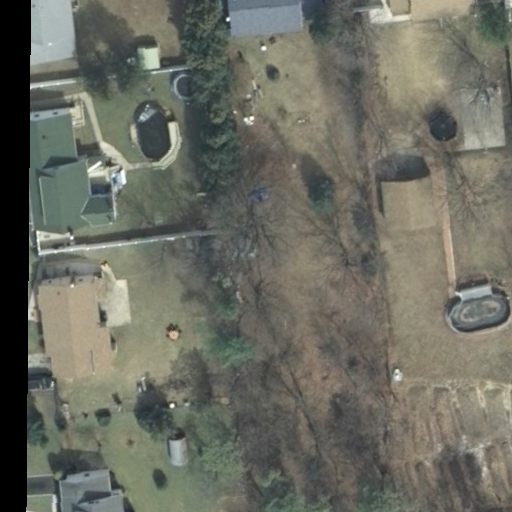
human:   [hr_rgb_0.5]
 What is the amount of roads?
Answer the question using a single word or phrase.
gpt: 0

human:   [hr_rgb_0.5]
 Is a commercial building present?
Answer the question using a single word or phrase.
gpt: no

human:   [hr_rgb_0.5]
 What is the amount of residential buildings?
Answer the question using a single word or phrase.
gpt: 7

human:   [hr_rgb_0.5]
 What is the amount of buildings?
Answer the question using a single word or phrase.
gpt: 8

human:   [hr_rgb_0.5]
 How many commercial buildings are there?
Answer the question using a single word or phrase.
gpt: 0

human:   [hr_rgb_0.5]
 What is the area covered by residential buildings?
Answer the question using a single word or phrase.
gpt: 1222m2

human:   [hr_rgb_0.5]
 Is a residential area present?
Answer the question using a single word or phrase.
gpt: yes

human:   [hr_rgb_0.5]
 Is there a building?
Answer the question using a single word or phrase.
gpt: yes

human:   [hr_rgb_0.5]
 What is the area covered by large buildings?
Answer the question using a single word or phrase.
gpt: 0m2

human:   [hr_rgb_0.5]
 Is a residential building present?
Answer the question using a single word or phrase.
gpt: yes

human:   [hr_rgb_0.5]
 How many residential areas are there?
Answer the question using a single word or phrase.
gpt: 1

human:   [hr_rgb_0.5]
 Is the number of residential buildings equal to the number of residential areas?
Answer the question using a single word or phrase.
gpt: no

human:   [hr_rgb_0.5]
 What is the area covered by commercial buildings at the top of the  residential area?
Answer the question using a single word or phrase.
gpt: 0m2

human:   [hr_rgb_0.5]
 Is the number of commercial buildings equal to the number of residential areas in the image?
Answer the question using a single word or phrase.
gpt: no

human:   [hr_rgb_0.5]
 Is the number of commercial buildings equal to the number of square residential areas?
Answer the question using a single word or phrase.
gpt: yes

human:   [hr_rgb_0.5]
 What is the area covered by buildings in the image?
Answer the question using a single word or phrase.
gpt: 1241m2

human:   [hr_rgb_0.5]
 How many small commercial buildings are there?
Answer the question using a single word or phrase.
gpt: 0

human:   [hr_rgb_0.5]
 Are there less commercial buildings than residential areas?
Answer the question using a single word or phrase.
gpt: yes

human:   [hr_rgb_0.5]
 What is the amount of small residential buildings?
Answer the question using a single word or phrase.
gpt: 2

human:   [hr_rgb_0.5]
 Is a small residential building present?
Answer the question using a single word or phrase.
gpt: yes

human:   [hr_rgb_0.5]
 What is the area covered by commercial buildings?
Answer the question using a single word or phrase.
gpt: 0m2

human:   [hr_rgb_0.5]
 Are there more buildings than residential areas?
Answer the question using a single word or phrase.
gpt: yes

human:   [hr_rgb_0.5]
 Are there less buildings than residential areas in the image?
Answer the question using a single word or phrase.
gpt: no

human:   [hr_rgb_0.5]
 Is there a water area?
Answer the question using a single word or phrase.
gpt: no

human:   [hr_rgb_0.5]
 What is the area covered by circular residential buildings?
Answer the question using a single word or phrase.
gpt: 0m2

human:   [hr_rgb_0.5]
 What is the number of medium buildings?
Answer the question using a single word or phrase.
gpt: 5

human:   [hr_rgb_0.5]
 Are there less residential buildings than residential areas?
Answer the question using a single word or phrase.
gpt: no

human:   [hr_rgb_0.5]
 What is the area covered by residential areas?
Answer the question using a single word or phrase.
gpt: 10611m2

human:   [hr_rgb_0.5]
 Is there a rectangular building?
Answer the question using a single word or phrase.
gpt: yes

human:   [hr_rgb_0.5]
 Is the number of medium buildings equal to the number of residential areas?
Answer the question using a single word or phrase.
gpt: no

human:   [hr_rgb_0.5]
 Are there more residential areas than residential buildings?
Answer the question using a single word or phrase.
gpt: no

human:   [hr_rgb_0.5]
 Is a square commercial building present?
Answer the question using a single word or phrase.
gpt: no

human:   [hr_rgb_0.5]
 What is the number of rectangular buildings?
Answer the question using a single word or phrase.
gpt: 4

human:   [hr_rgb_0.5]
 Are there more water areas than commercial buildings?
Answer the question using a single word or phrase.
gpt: no

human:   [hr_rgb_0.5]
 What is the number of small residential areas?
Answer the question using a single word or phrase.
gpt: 0

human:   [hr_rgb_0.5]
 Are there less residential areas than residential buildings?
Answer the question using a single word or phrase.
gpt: yes

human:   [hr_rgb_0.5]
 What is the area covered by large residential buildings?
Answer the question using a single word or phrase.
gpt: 0m2

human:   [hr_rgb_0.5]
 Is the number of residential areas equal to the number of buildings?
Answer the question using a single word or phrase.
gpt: no

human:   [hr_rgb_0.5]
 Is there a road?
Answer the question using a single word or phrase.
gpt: no

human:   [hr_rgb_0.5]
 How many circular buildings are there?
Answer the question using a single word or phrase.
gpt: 0

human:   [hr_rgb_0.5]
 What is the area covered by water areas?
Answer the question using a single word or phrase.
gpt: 0m2

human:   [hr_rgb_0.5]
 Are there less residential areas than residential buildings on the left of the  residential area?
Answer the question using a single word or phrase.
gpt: yes

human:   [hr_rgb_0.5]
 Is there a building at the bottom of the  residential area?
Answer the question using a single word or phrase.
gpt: no

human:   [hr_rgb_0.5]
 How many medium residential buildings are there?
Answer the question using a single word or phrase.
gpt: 5

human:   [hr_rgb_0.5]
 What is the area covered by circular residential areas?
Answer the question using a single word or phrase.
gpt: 0m2

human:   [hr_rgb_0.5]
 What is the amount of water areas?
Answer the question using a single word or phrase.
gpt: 0

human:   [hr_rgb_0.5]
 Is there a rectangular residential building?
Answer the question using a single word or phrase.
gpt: yes

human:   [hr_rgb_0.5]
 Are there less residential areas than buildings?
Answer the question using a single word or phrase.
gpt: yes

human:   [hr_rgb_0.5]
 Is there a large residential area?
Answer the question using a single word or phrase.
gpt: yes

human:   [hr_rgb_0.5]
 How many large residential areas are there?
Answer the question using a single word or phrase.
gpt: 1

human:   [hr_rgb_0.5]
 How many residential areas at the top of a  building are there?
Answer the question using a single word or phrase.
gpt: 0

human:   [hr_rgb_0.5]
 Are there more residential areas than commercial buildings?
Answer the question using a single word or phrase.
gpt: yes

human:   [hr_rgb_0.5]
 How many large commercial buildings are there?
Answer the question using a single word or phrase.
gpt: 0

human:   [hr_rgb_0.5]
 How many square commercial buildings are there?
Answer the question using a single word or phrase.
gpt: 0

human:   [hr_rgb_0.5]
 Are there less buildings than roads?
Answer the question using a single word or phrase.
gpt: no

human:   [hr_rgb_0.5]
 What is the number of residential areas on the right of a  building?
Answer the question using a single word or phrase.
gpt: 1

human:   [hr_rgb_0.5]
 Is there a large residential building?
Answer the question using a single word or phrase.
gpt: no

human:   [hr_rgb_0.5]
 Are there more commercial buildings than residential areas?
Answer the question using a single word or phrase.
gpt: no

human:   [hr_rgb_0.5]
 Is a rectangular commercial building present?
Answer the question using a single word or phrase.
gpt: no

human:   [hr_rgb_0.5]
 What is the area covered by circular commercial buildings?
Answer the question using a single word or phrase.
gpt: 0m2

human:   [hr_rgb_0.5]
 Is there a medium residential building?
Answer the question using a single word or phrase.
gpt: yes

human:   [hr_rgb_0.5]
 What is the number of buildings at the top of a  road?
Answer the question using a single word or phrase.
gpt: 0

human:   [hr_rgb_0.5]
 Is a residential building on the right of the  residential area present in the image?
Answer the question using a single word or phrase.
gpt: no

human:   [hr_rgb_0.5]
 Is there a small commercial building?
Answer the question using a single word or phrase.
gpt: no